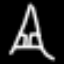
Label: The Eiffel Tower